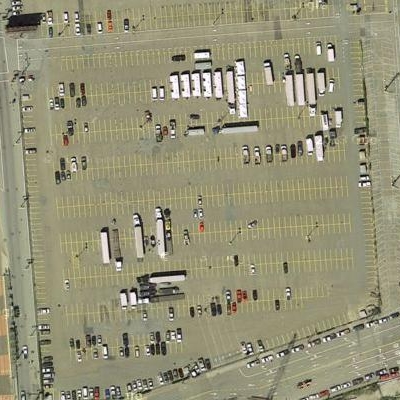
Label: Parking